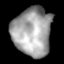
Tissue: lung
Cell type: Epithelial cells
Senescence score: 0.2357
Nuclear area (px): 1832
Mean DAPI intensity: 162.431